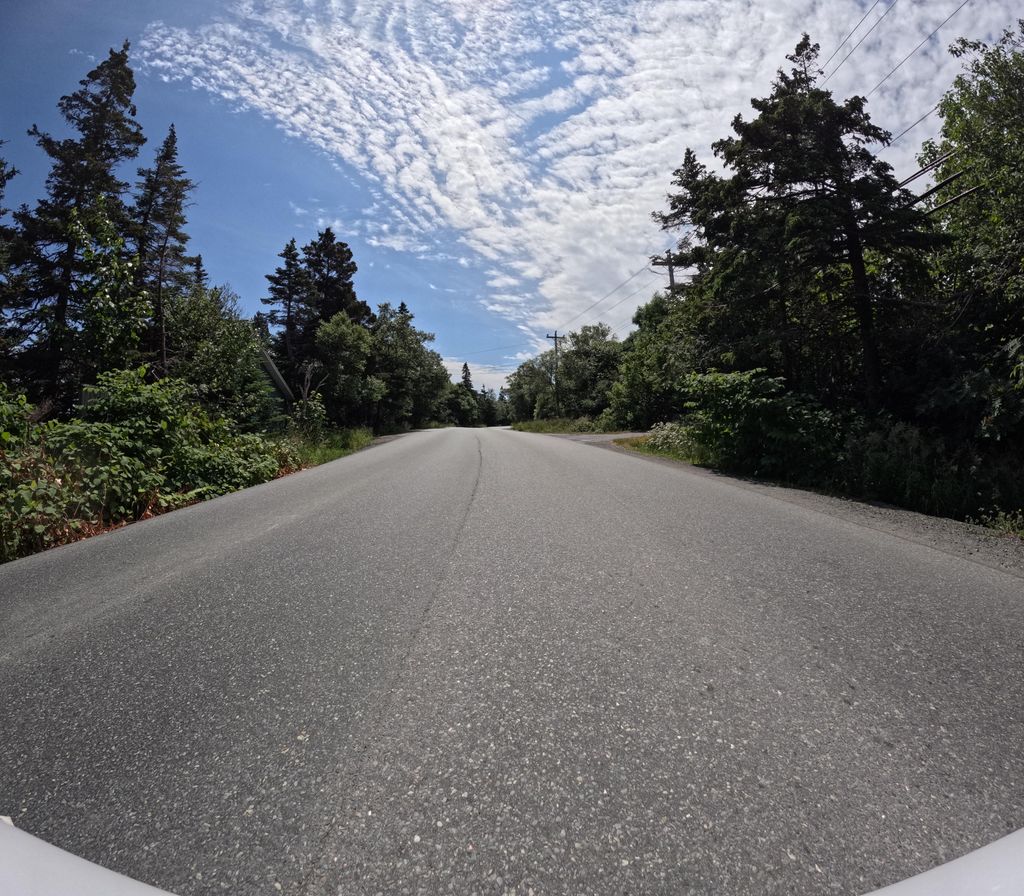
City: st_johns